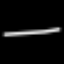
Label: line